Question: I would like to plot a histogram and resize the x axis to Standard Deviation (SD) value. If I plot just:
'''
hist(df)
'''
The X axis show the real values.

The SD of these values is = 0.38. I would like to convert X axis to SD size, then -1 SD in histogram is equal to -0.38.
Cheers
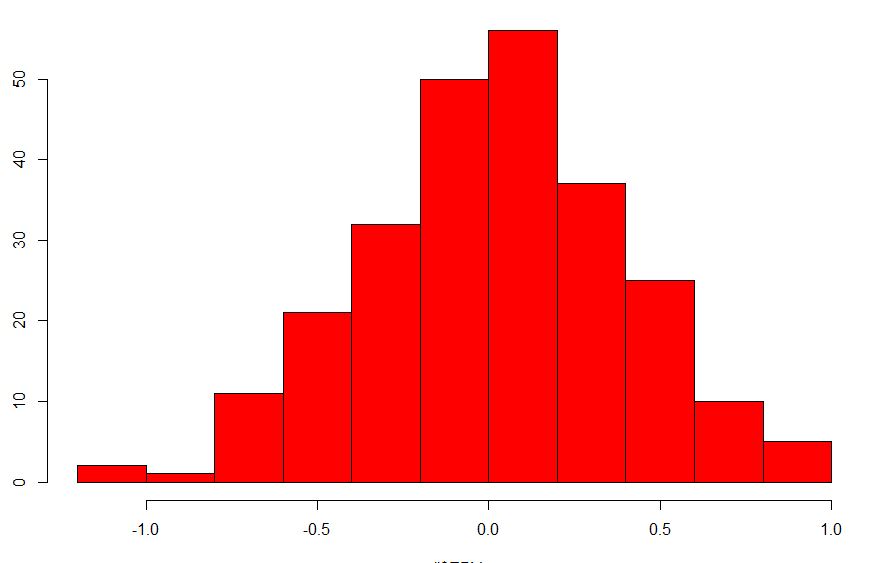
Answer: Try something like this:
'''
set.seed(1)
x <- rnorm(1000)
hist(x, col='red', xaxt='n') # exclude x-axis
# manually specify axis
m <- c(-3,-2,-1,0,1,2,3)
s <- m*sd(x)
l <- paste(m,'SD')
l[4] <- '0'
axis(1, s, l)
'''